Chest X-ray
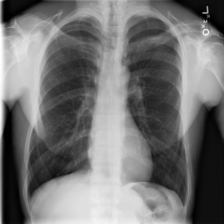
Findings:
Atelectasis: negative
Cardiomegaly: negative
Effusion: negative
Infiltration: negative
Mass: negative
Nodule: negative
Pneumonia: negative
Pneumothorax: negative
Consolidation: negative
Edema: negative
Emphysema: negative
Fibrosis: negative
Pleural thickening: negative
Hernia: negative